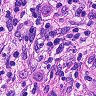
Metastatic tissue present: yes